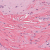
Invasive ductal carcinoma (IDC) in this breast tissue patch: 1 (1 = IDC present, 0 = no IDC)